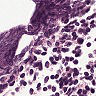
Metastatic tissue present: no